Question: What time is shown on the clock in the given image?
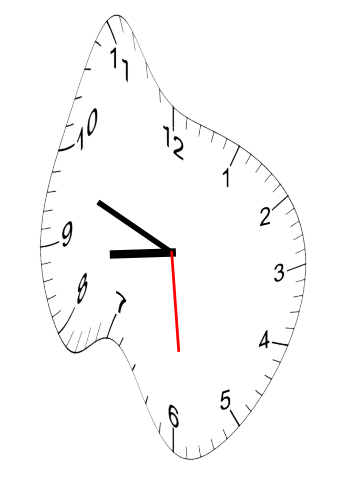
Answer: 08:48:29